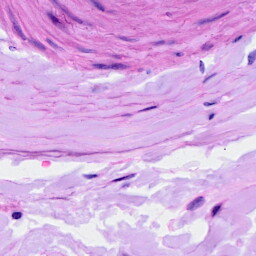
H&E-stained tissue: Ovarian